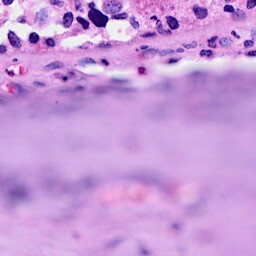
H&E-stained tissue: Breast